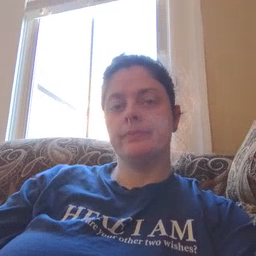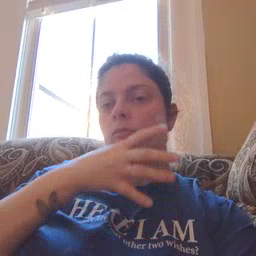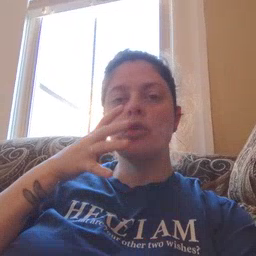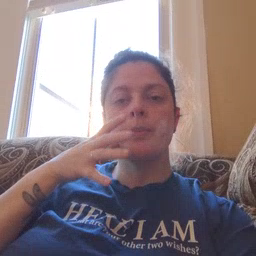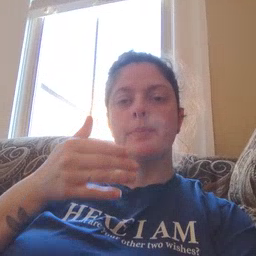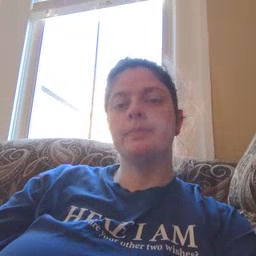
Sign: farm